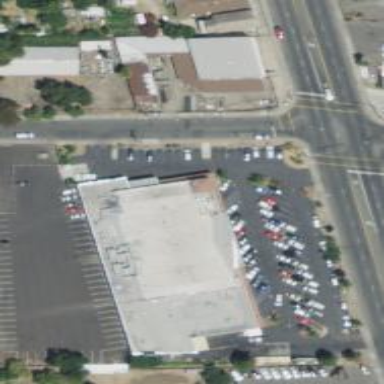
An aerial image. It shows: Supermarket.